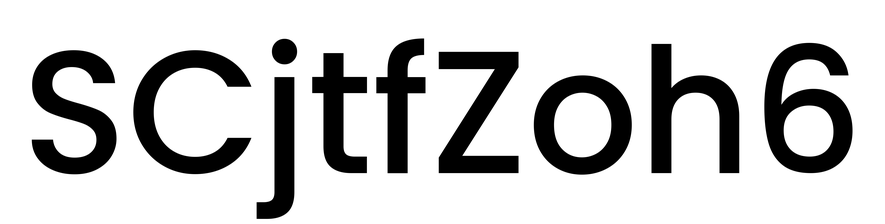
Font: Poppins-Medium